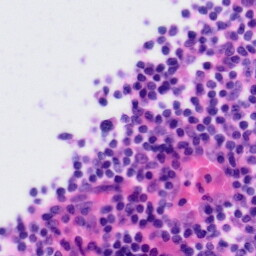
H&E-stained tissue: Tonsil